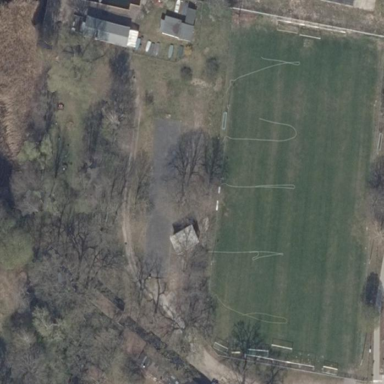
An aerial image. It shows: Recreation ground.